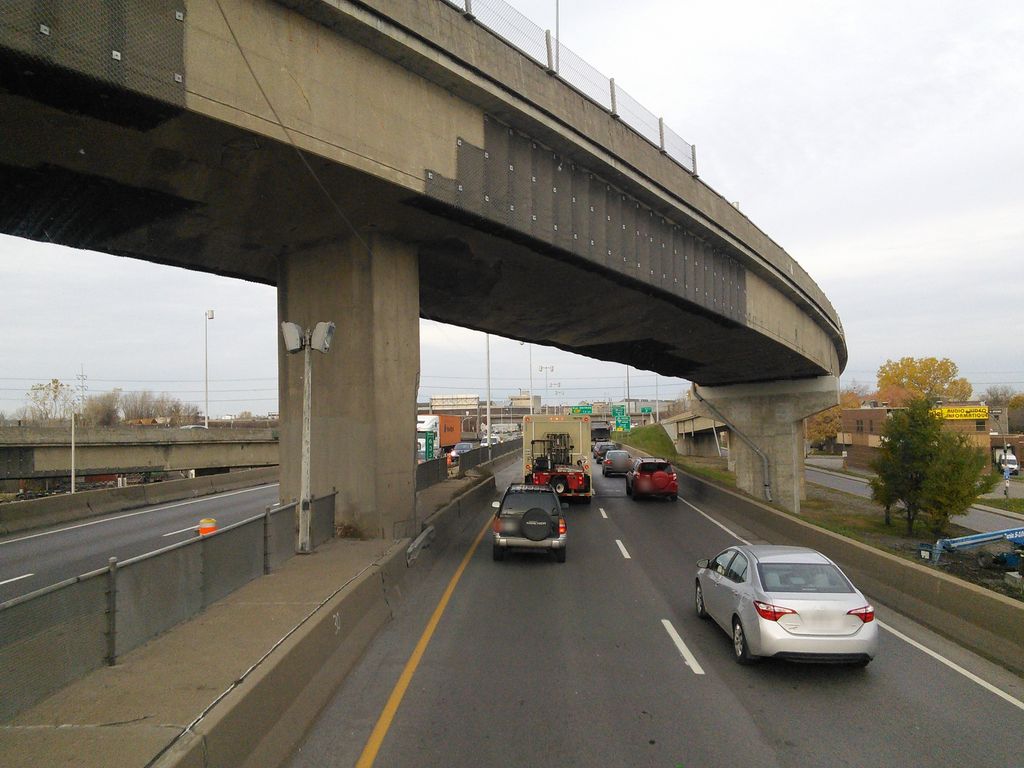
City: montreal